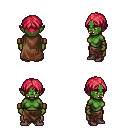
a pixel art fantasy rpg character, female body template, orc, green skin, brown cape, robe skirt, ruby red parted hairstyle, leather bracers, maroon shoes, four views (front, back, left, right), 2x2 character sprite sheet, small pixel art, hard edges, no anti-aliasing